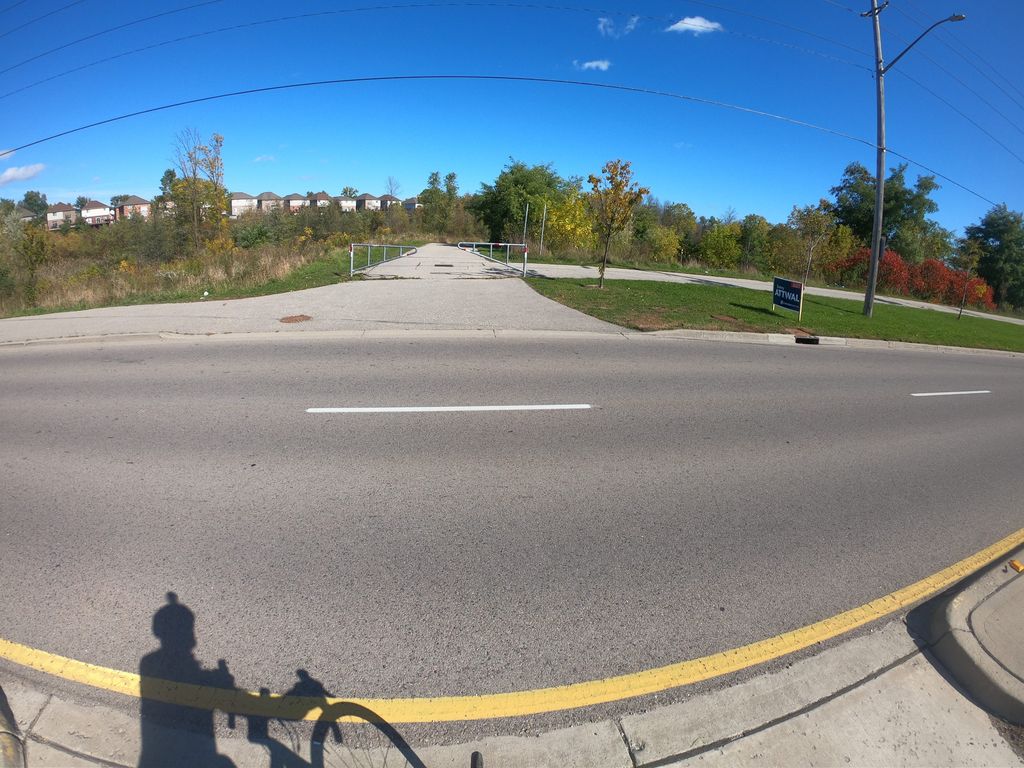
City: kitchener-waterloo